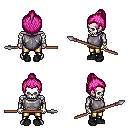
a pixel art fantasy rpg character, male body template, skeleton, steel chest armor, gold greaves, pink short topknot hairstyle, bracelets, black shoes, spear, four views (front, back, left, right), 2x2 character sprite sheet, small pixel art, hard edges, no anti-aliasing